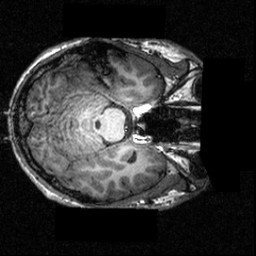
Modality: T1w
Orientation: axial
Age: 20
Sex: male
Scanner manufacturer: siemens
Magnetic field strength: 3.951 T
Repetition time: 1.5 s
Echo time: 0.00335 s